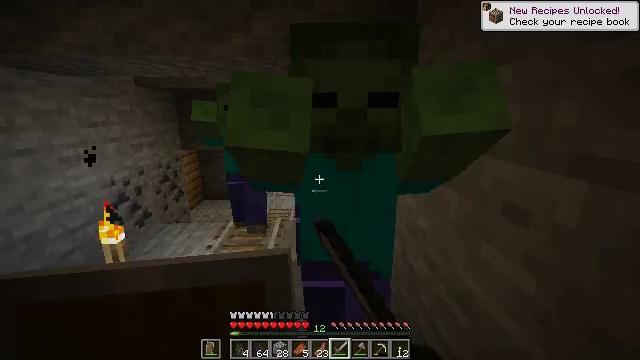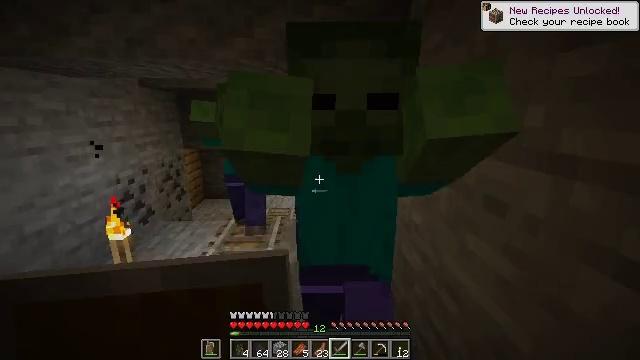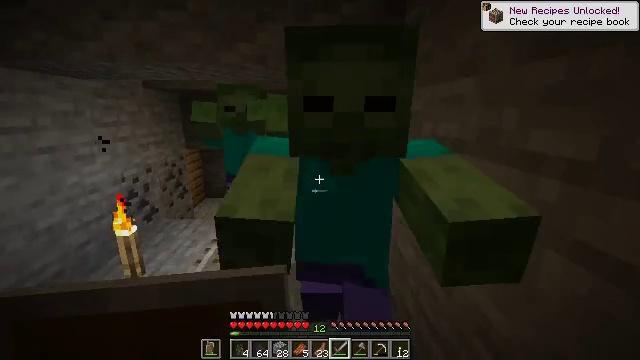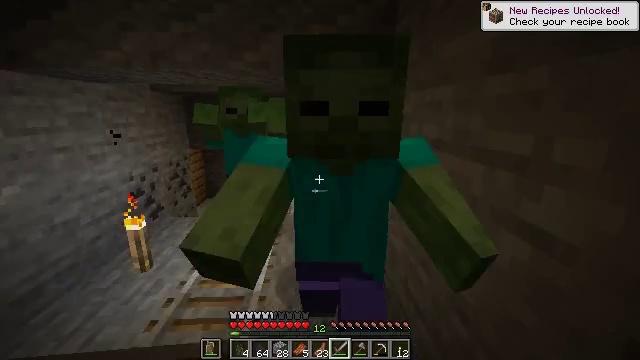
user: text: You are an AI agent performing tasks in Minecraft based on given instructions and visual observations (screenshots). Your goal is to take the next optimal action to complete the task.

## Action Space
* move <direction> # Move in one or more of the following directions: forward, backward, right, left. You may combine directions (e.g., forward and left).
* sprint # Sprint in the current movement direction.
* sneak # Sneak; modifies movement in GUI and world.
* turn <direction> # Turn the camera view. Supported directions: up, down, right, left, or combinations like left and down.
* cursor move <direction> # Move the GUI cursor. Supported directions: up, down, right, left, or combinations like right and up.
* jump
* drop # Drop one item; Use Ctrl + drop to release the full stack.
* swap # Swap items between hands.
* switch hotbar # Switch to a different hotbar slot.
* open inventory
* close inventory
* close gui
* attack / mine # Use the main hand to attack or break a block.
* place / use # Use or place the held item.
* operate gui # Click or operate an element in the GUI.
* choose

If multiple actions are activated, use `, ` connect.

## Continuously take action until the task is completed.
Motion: motion action
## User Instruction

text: Combat enemy.
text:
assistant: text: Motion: move back, attack / mine
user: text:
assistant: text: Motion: move back
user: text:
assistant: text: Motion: move back
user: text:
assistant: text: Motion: no_op